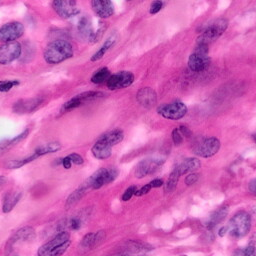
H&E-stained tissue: Pancreatic